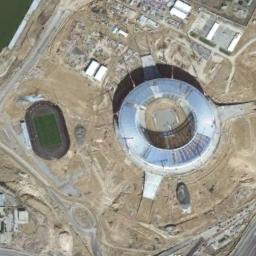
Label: stadium